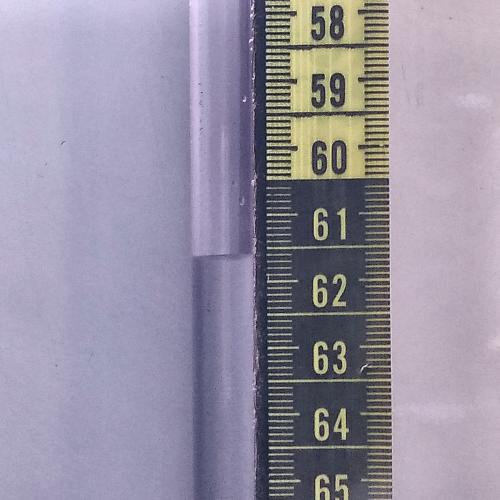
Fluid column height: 61.6 cm